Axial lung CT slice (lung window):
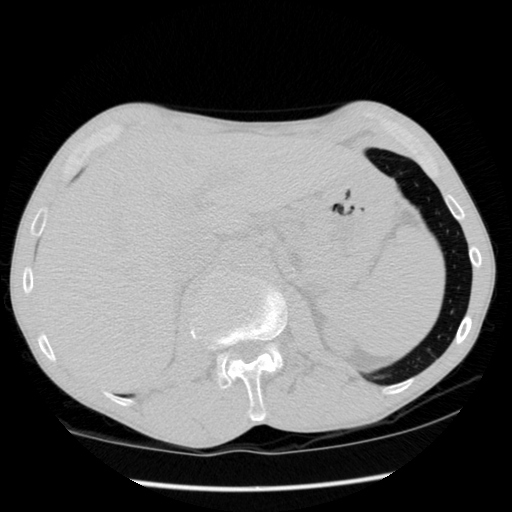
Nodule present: no